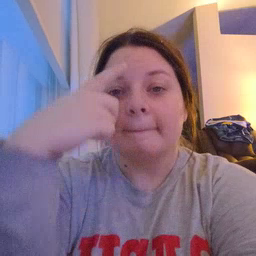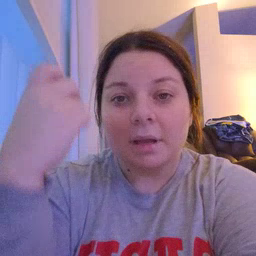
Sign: because